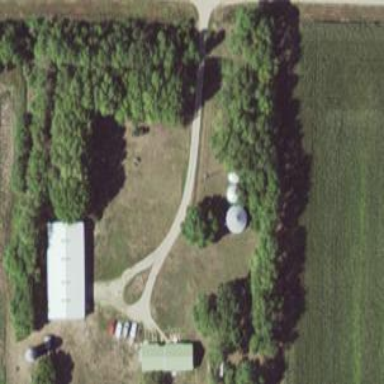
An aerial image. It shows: Silo.